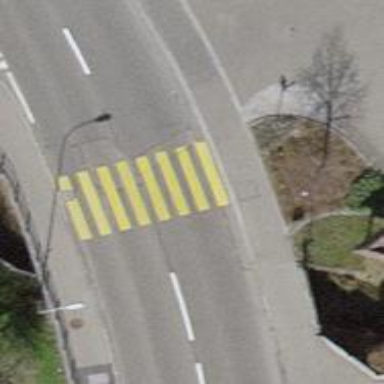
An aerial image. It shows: Uncontrolled crossing on the road.